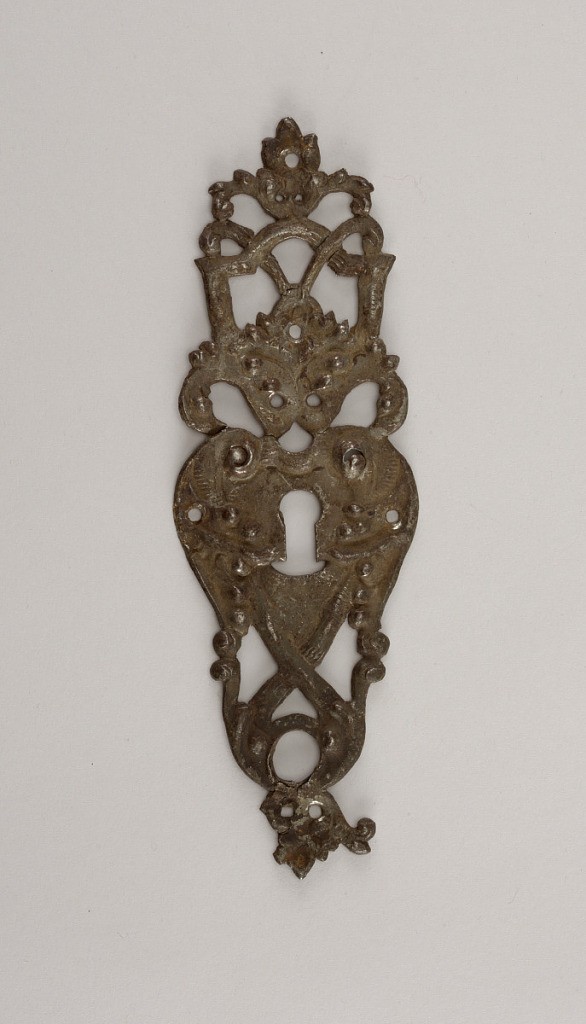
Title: Escutcheon
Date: ca. 1700
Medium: Tin
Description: Pierced and repoussé plate with foliage motifs and scrollwork.